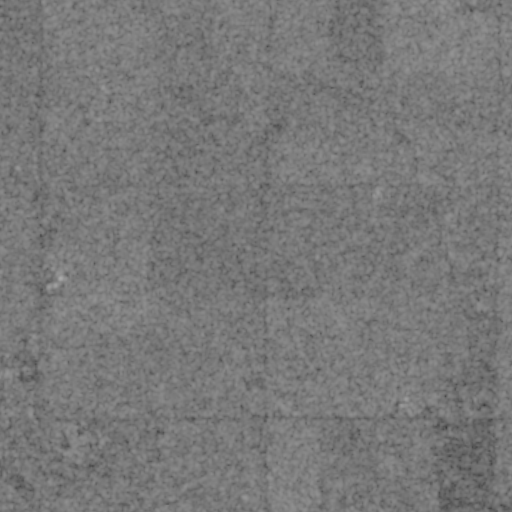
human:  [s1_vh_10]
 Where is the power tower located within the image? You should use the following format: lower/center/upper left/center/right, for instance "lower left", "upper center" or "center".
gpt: The power tower is located in the left of the image.
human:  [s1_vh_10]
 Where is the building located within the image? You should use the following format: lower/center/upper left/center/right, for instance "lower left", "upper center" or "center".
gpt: The building is located in the lower left of the image.
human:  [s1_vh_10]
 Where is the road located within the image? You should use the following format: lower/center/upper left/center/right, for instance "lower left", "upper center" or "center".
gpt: There is no road in the image.

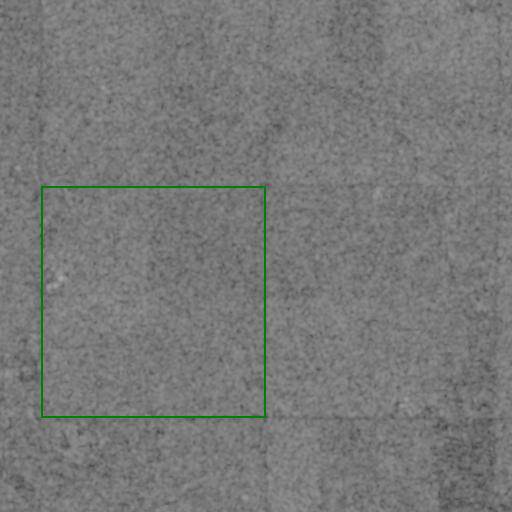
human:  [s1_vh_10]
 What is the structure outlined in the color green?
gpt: The structure outlined in green is a crop field.
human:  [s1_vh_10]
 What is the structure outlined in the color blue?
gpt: There is no blue outline.